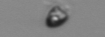
Label: Pyramimonas